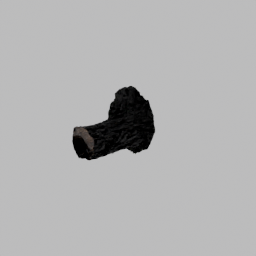
Label: nature